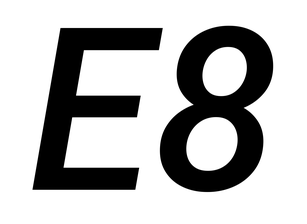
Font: Roboto-Italic_Medium_Italic